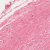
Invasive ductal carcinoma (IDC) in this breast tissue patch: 0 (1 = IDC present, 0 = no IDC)